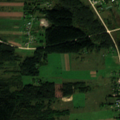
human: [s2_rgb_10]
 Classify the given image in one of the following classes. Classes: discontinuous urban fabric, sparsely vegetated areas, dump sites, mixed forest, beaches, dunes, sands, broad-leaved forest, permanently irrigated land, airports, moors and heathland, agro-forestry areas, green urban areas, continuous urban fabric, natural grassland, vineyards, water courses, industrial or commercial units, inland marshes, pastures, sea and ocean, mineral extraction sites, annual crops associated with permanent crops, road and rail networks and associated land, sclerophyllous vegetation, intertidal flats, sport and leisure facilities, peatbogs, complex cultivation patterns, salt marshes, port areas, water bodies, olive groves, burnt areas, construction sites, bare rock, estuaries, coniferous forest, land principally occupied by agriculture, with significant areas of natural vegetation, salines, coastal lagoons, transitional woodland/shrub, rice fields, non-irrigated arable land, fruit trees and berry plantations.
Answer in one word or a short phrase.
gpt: pastures, complex cultivation patterns, broad-leaved forest, mixed forest, transitional woodland/shrub